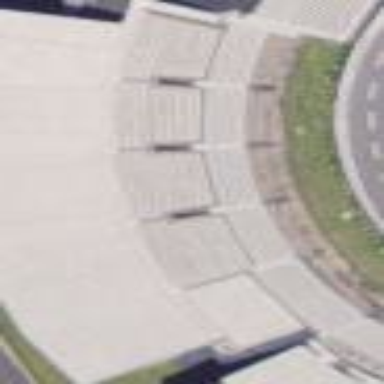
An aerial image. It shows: Grandstand building.